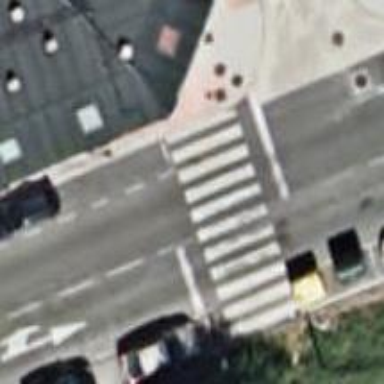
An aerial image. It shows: Zebra crossing on the road.